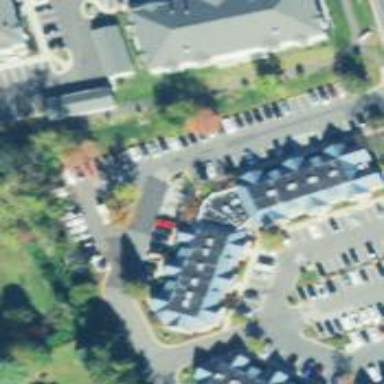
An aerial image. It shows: Healthcare clinic is depicted in the image.